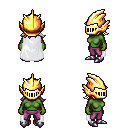
a pixel art fantasy rpg character, female body template, orc, green skin, white cape, magenta pants, white loose hair, gold helm, metal boots, four views (front, back, left, right), 2x2 character sprite sheet, small pixel art, hard edges, no anti-aliasing